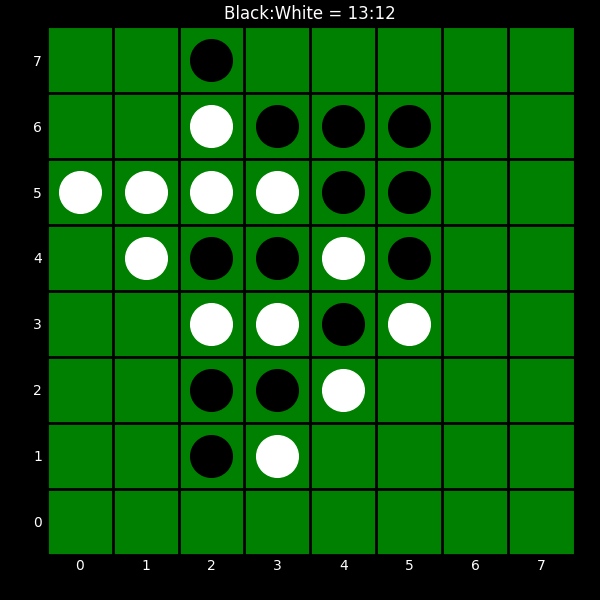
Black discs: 13
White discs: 12